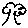
Label: tree